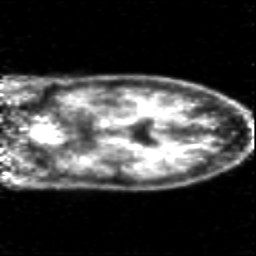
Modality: PET
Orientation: coronal
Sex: female
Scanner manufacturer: siemens